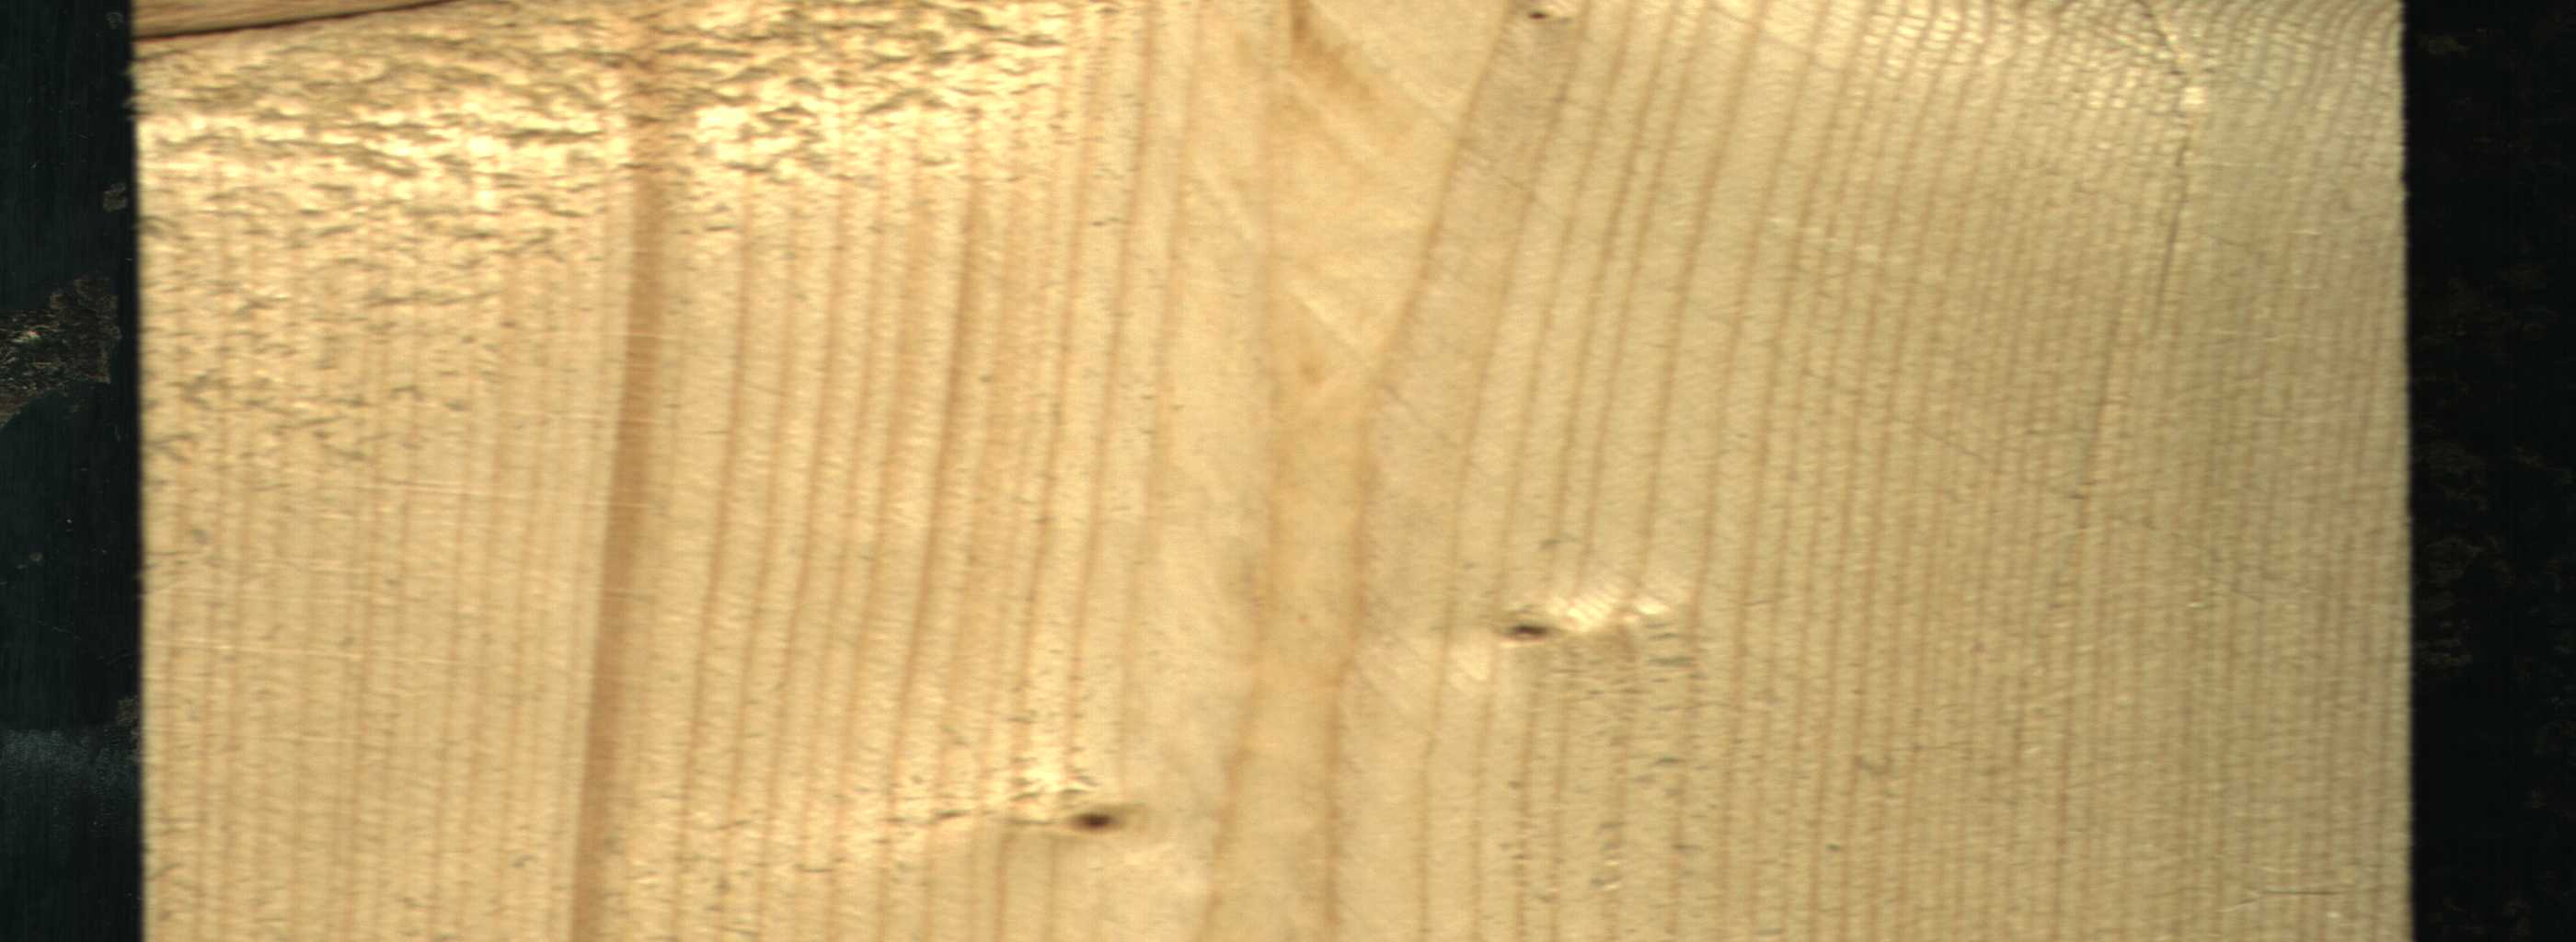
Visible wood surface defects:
Dead_Knot
Live_Knot
Live_Knot